Question: I am running into an issue where when I apply columnFilter() to jQuery Datatables, the column widths become very large. I have tried using sWidth for each aoColumn with no success. Also, I've turned off bAutoWidth, too, without success.
Here is my dataTable:
'''
oAgentDataTable = $("#agentDataTable").dataTable({
"bServerSide": true,
"sAjaxSource": "Agents/GetAgents",
"bProcessing": true,
"aoColumns": [
{
"mDataProp": "FirstName"
},
{ "mDataProp": "LastName" },
{
"mDataProp": "AnniversaryDate",
"bSearchable": false,
"bSortable": false
},
{ "mDataProp": "Location" },
{
"mDataProp": "Active",
"bSearchable": false
},
{
"mDataProp": "Links",
"bSearchable": false,
"bSortable": false,
"fnRender": function (oObj) {
return "<input type='hidden' value='" + oObj.aData['ID'] + "'/>";
}
}
],
"fnDrawCallback": function (oSettings) {
$('#agentDataTable tbody tr').each(function () {
$(this).click(function () {
// Calls Agent Edit Partial
$.get("/Agents/Edit/" + $(this).find("td:last input").val(), function (data) {
$("#partialContentHolder").html(data);
$(".datepicker").datepicker();
applyUnPaidFeeDataTable();
applayPaidFeeDataTable();
});
});
});
}
}).columnFilter({
sPlaceHolder: "head:before",
"aoColumns": [
{ type: "text" },
{ type: "text" },
{ type: "date-range" },
{ type: "text" },
{
type: "select",
values: ["True", "False"]
},
null
]
});
'''
Markup:
'''
<table id="agentDataTable">
<thead>
<tr>
<th>
First Name
</th>
<th>
Last Name
</th>
<th>
Anniversary Date
</th>
<th>
Location
</th>
<th>
Both
</th>
<th></th>
</tr>
</thead>
<tbody>
</tbody>
<tfoot>
<tr>
<th>First Name</th>
<th>Last Name</th>
<th>Anniversary Date</th>
<th>Location</th>
<th>Active</th>
<th></th>
</tr>
</tfoot>
</table>
'''
Here is the result upon render:

Update:
I figured out what it was. The site.css that asp.net mvc generates had a style for inputs of:
'''
input, textarea {
border: 1px solid #e2e2e2;
background: #fff;
color: #333;
font-size: 1.2em;
margin: 5px 0 6px 0;
padding: 5px;
width: 300px;
'''
}
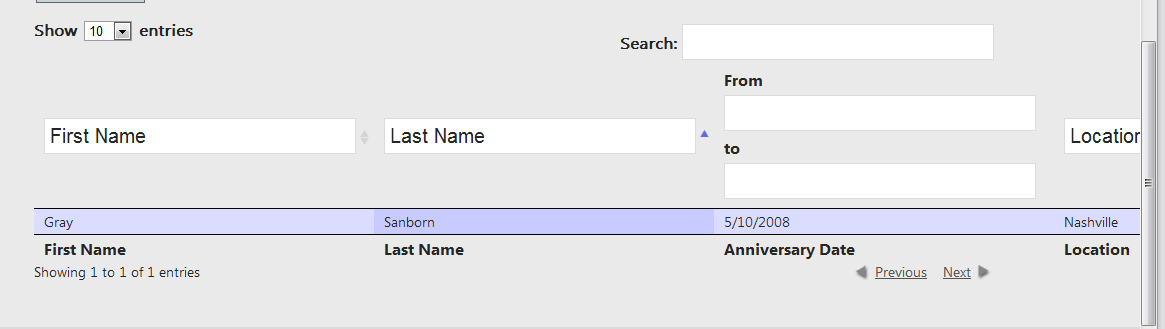
Answer: I think the css-style causes the wide columns. The width of the inputs seem to be defined with a fixed number (may be with !important), therefore datatables cannot compute the column widths dynamically. So look into your css-stylesheet and correct the width specifications of the inputs. Hope this helps.